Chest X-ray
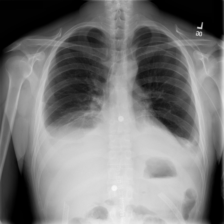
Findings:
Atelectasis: positive
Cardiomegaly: negative
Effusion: positive
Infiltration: negative
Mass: negative
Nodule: negative
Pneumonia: negative
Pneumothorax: negative
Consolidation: negative
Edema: negative
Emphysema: negative
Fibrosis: negative
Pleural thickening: negative
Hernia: negative